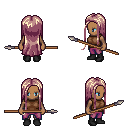
a pixel art fantasy rpg character, female body template, human, dark skin, brown sleeveless shirt, magenta pants, white blonde extra-long hairstyle, black shoes, spear, four views (front, back, left, right), 2x2 character sprite sheet, small pixel art, hard edges, no anti-aliasing